Question: I'm trying to register a 'BroadcastReceiver' for get the state changes of 'Location' settings

But I didn't find any documentation for doing it. I only found 'BroadcastReceiver' to check the status of certain search providers ('GPS''Network providers'); but not for checking if this particular option ('Location') is active or not in the system preferences.
Somebody can show me the right direction?
> I used ('com.google.android.gms.location.LocationListener').
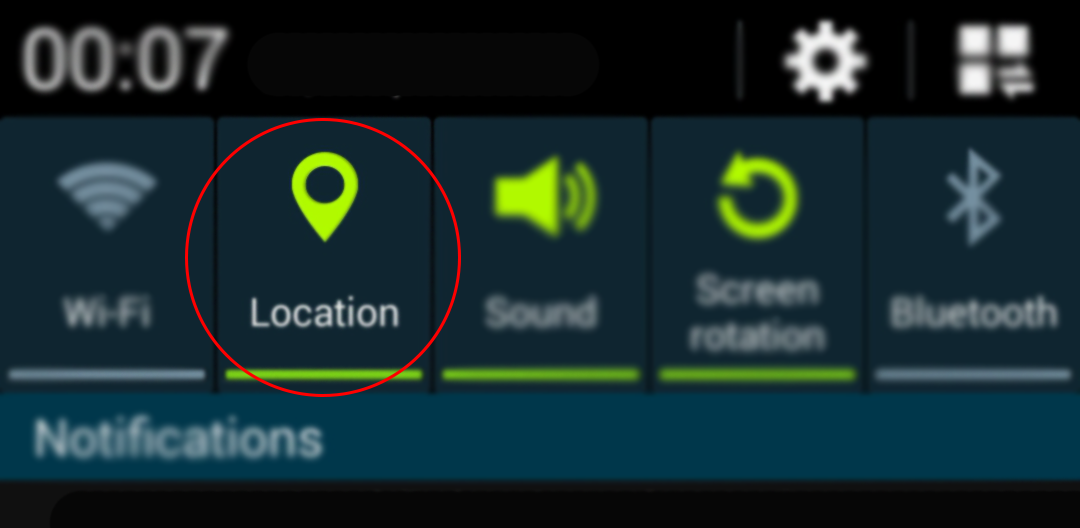
Answer: Well, I found one way to check if the "'Location'" setting of the 'action bar' is enabled or disabled; but a 'BroadcastReceiver' ()
'''
private static final String TAG = getClass().getName();
/* We define the LocationManager */
LocationManager location_Manager= (LocationManager) getSystemService(LOCATION_SERVICE);
/* If the GPS provider or the network provider are enabled; the Location setting is enabled.*/
if(location_Manager.isProviderEnabled(LocationManager.GPS_PROVIDER) || location_Manager.isProviderEnabled(LocationManager.NETWORK_PROVIDER)) {
Log.d(TAG, "The Location setting is enabled");
}else{
/* We send the user to the "Location activity" to enable the setting */
Intent intent = new Intent(Settings.ACTION_LOCATION_SOURCE_SETTINGS);
startActivity(intent);
}
'''
I really did not need a 'BroadcastReceiver'; since the "" that has my app allows me to do without it; but I would have liked to know how to use it.
> If someone finds the way to make it with a 'BroadcastReceiver' I will change my correct answer by her answer.